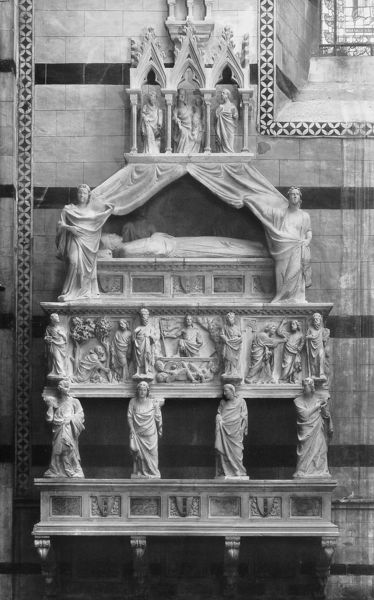
Titel: Grabmal des Kardinals Petroni (Rekonstruktion)
Künstler: Tino di Camaino
Standort: Siena, Dom (EU - I - Toskana)
Schlagwörter: weiß, fenster, frau, marmor, schwarz, säule, wand, leiche, stein, tod, tot, vorhang, kirche, gotik, relief, liegen, schlafen, mauer, figuren, foto, kranz, sarg, statuen, gotisch, jesus, totenbett, konsole, maria, sakral, grabmal, sarkophag, epitaph, meißel, marmoar